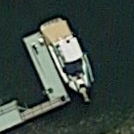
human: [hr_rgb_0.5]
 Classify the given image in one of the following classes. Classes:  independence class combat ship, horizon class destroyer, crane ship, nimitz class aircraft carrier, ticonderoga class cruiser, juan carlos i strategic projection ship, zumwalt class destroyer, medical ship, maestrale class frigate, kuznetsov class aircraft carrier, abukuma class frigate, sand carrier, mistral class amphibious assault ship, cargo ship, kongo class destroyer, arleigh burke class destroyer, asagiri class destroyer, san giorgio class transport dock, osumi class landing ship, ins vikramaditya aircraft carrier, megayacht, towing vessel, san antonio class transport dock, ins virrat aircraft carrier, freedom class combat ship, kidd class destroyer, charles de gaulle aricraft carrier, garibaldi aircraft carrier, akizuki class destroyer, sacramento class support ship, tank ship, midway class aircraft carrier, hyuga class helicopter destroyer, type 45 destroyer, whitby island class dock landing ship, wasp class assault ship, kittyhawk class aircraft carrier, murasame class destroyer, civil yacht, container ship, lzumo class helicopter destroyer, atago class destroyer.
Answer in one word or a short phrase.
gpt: Civil yacht